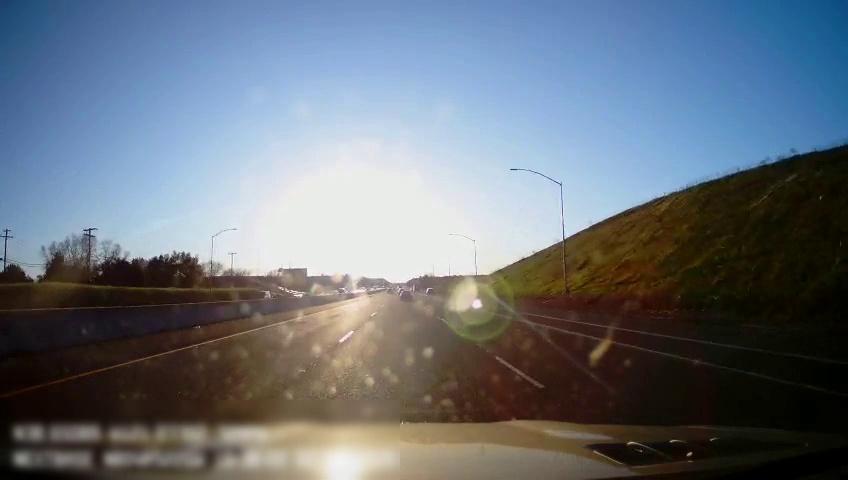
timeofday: Day
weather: Sunny
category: Drivable Space
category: Drivable Space
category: Vehicles | Car
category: Lanes | Current Lane
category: Lanes | Current Lane
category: Lanes | Alternate Lane
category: Lanes | Alternate Lane
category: Lanes | Alternate Lane